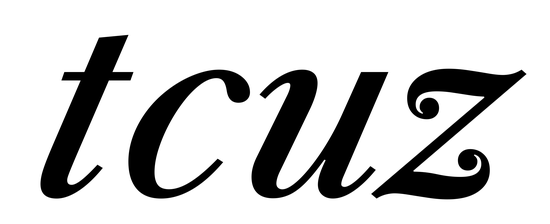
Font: LibreCaslonText-Italic_Medium_Italic